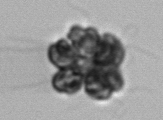
Label: Corymbellus